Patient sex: F
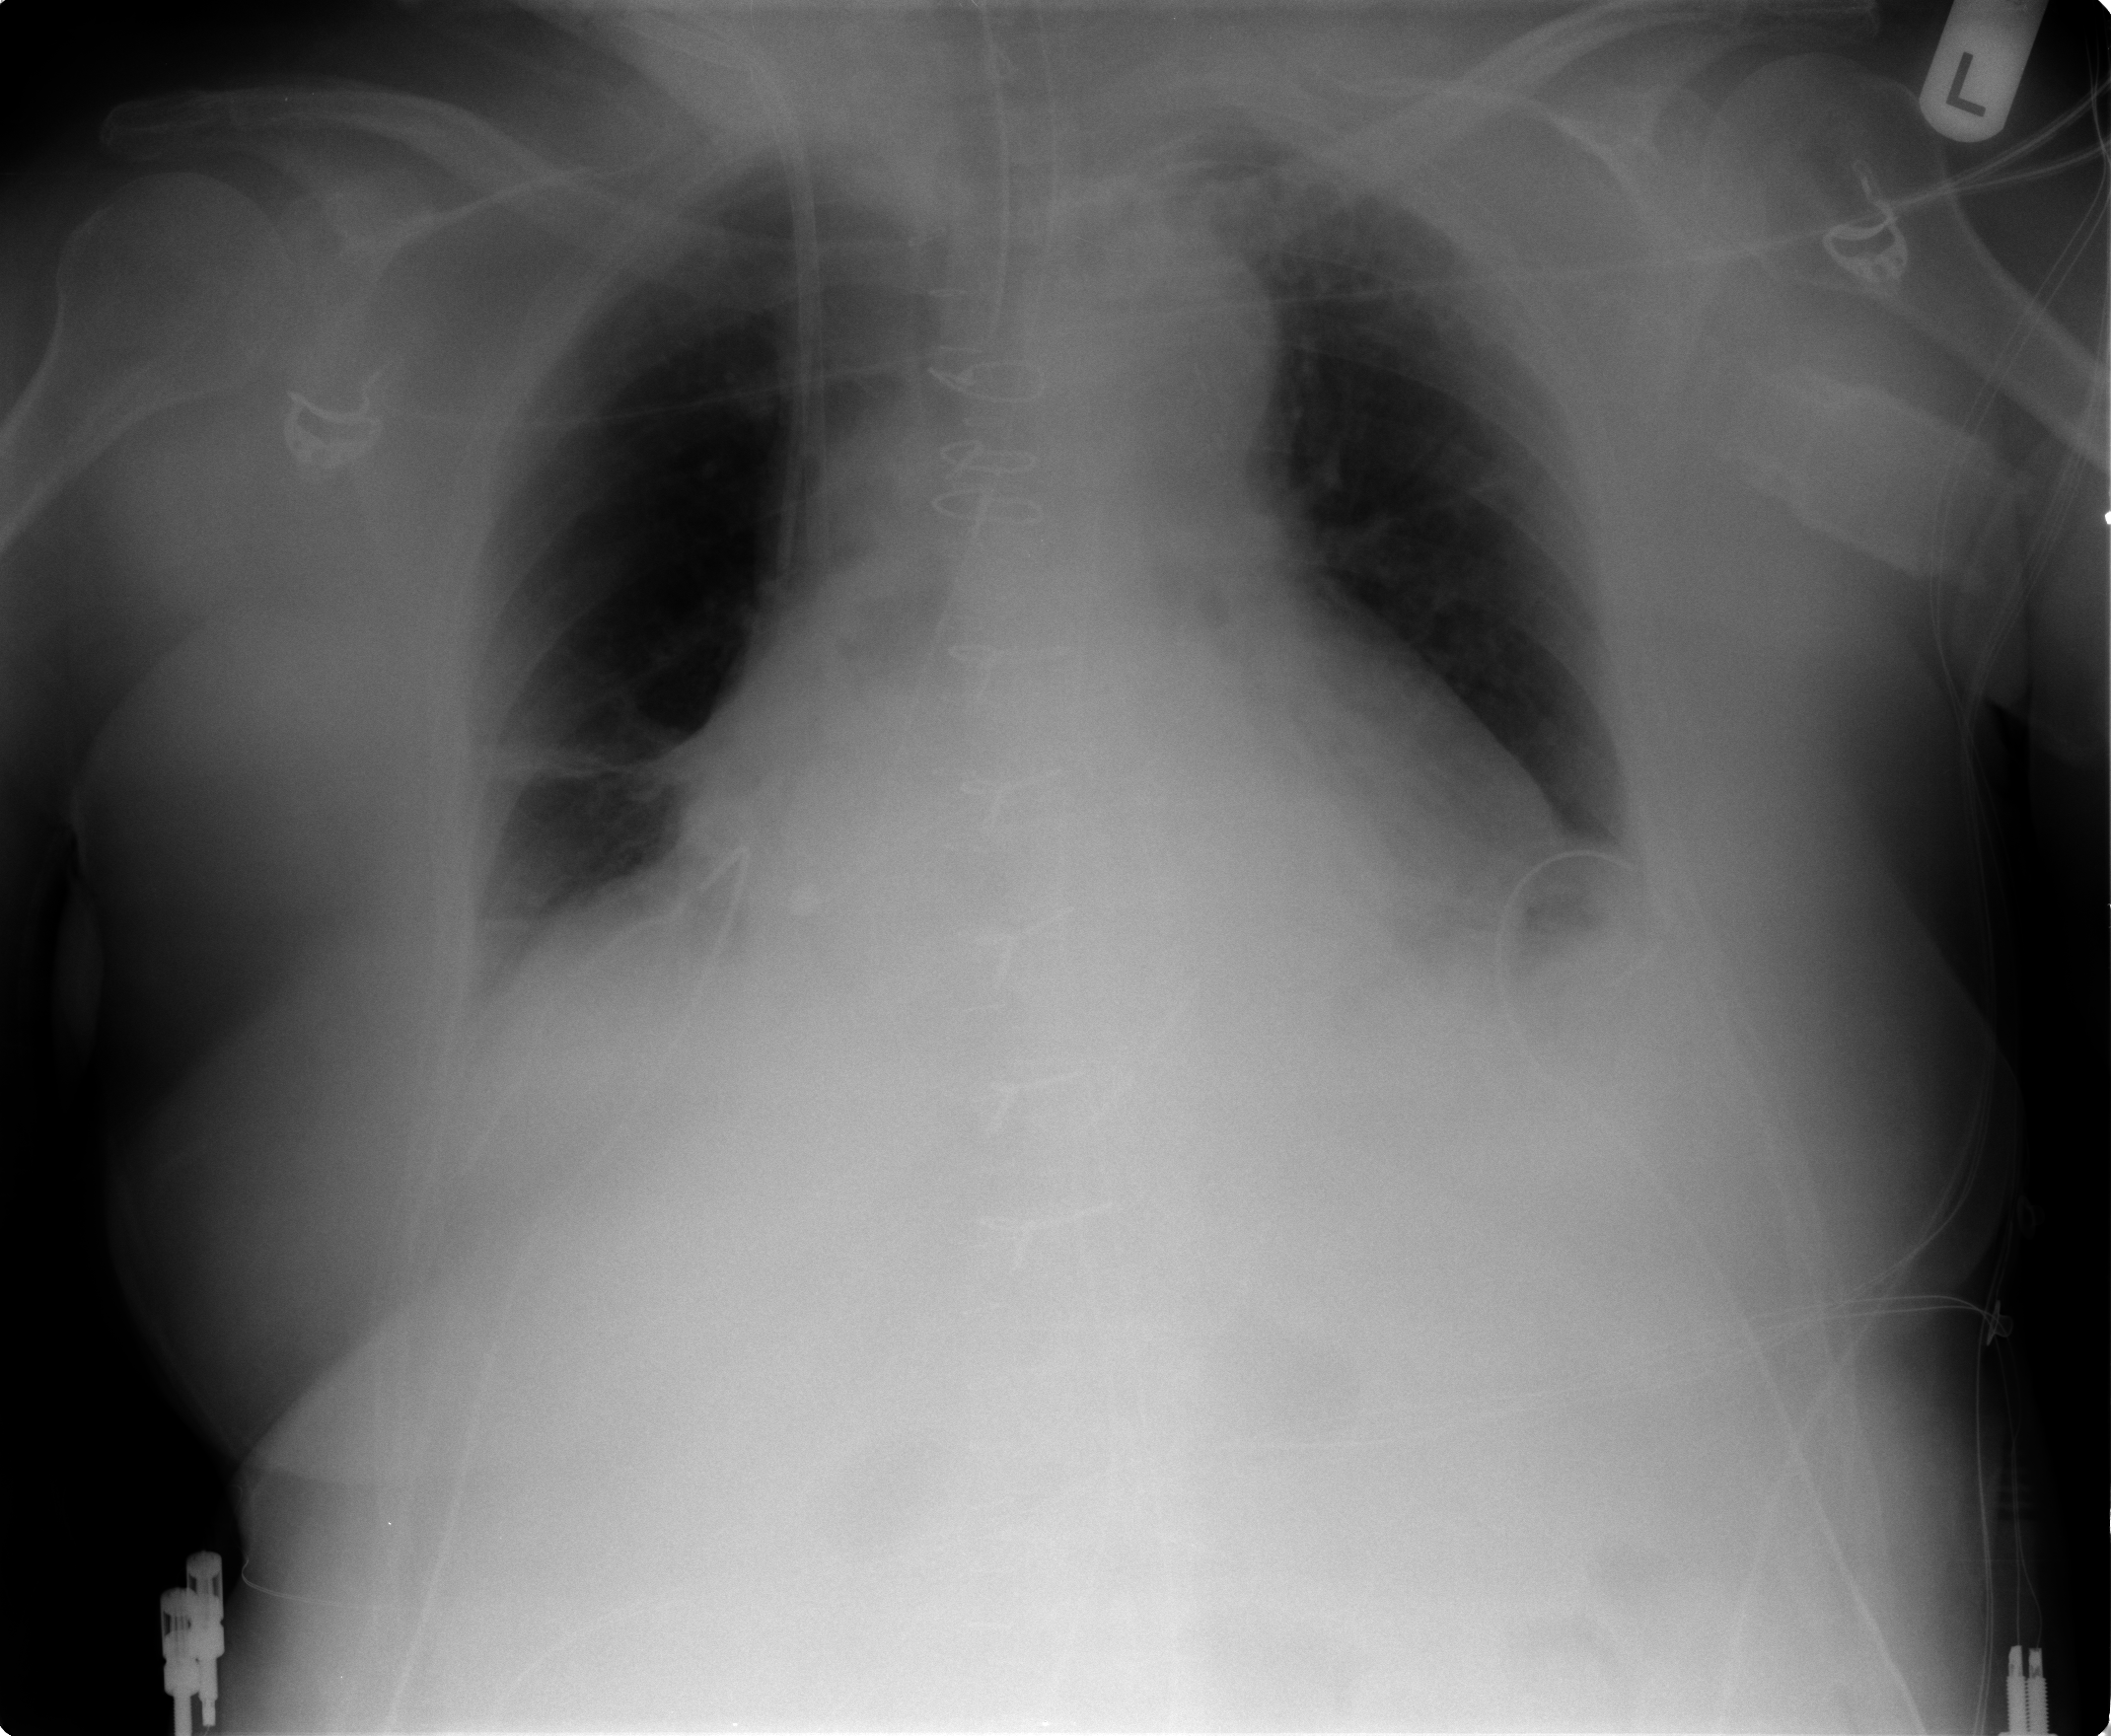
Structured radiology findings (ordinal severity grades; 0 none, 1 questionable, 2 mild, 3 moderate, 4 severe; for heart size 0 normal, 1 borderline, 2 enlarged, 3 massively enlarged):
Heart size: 3
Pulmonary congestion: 2
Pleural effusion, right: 1
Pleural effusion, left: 2
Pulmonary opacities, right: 0
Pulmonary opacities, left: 0
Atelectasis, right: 2
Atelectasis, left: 2